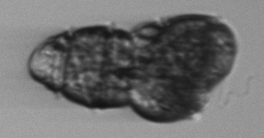
Label: Margalefidinium